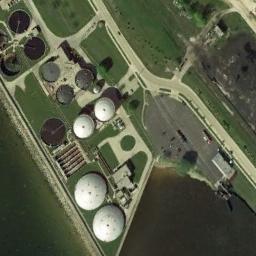
Label: storage tanks